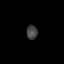
Tissue: lung
Cell type: Epithelial cells
Senescence score: 0.5861
Nuclear area (px): 155
Mean DAPI intensity: 66